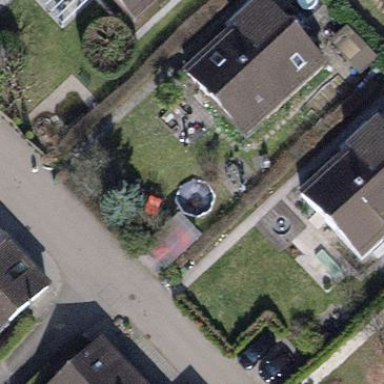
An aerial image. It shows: Detached building with gabled roof.